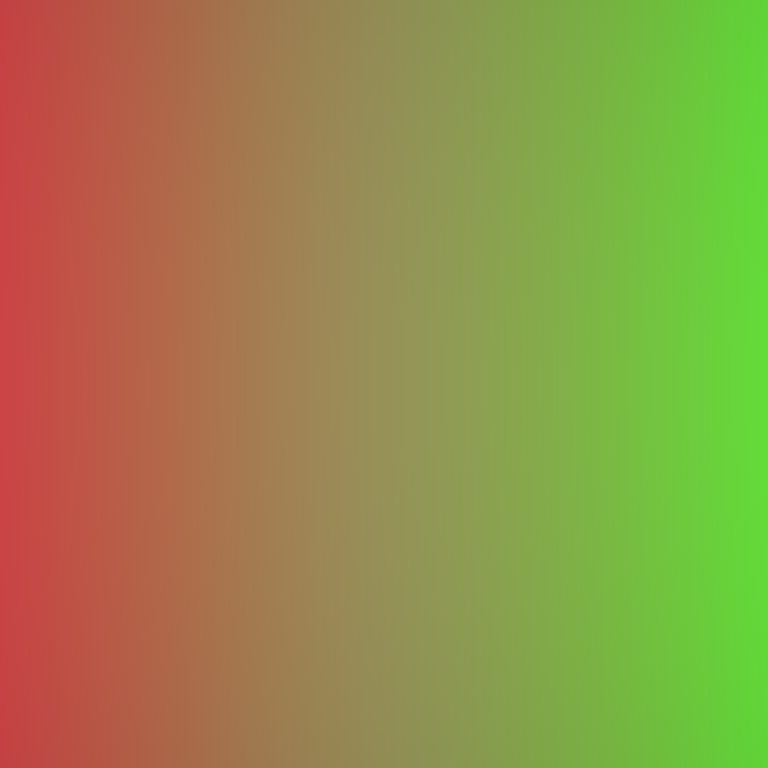
Abstract light effect, smooth gradient from red to green, calm atmosphere, soft blend, no room, no furniture, no objects.